Field crop: maize
Growth stage: 2
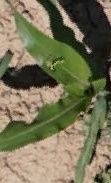
Species: maize